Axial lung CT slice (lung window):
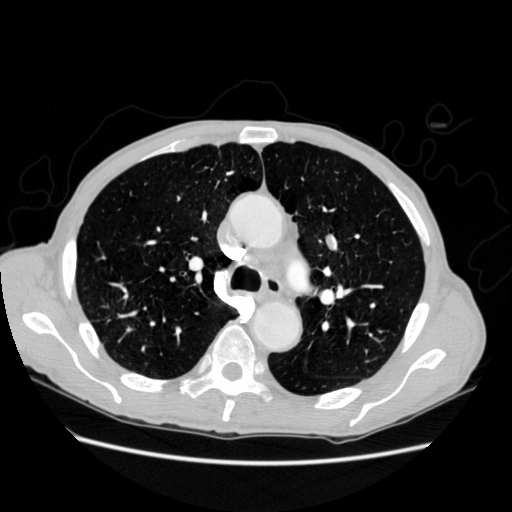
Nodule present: no